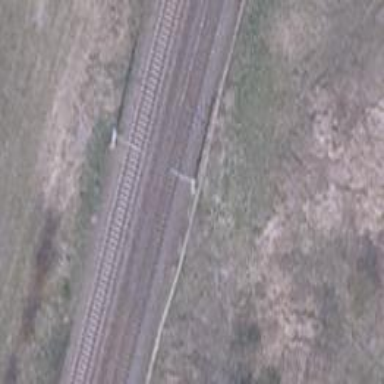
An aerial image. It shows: Railway milestone with catenary mast.